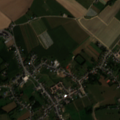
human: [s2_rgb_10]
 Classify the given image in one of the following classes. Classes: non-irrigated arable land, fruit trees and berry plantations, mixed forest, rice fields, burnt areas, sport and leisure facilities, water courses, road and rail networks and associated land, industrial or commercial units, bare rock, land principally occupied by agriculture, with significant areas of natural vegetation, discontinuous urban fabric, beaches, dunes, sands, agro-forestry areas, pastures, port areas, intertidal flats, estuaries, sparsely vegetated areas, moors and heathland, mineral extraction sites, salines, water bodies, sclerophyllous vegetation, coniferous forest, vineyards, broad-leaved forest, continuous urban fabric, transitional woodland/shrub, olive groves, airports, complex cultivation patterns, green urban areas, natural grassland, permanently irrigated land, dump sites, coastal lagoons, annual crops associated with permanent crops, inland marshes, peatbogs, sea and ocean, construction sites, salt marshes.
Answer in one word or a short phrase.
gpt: discontinuous urban fabric, non-irrigated arable land, pastures, complex cultivation patterns, broad-leaved forest